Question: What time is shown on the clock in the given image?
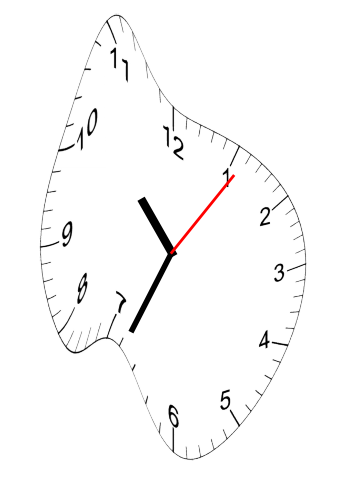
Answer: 10:34:06